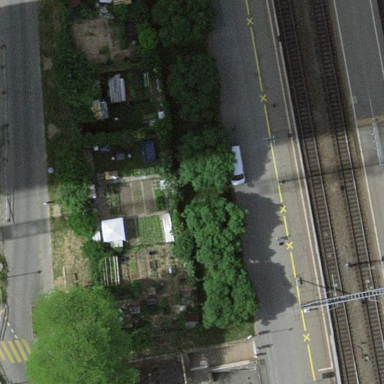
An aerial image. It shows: Allotments area.